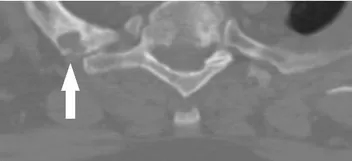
Lytic lesion in right 1st thoracic rib.
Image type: radiology (ct)